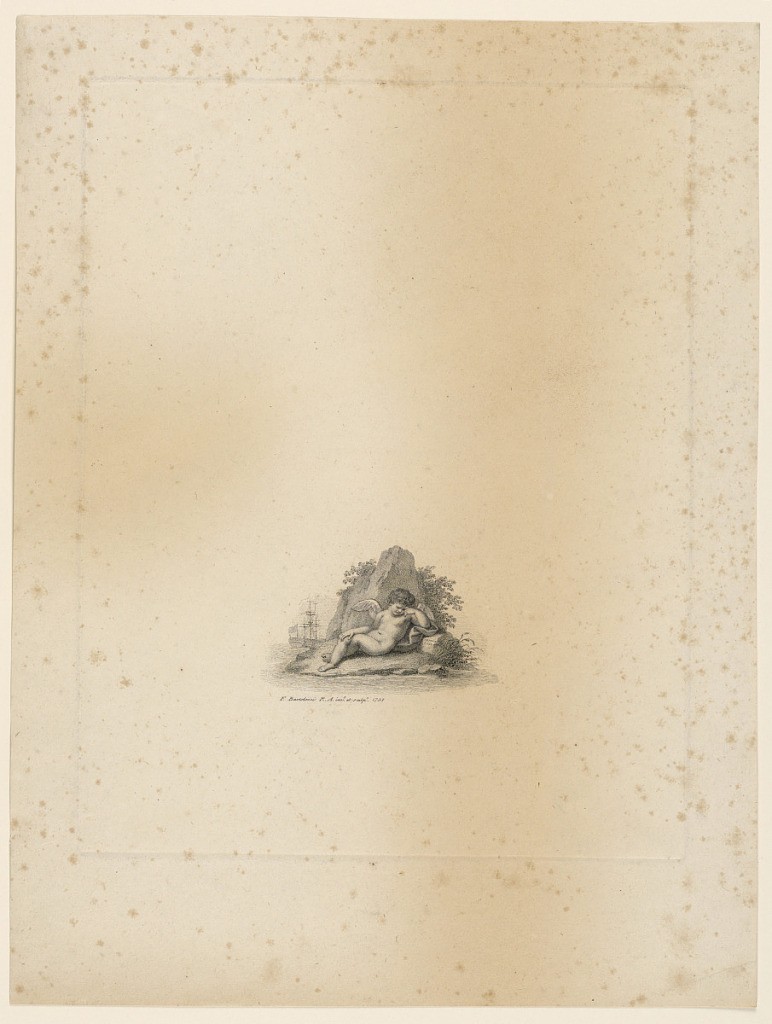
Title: Vignette for "The Gardens" of the Abbé de Lille
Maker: Francesco Bartolozzi, Italian, active England, 1727–1815
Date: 1798
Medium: Etching with line engraving on paper
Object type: Print
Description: A putto mourning by a stone on which is inscibed "CAPTAIN / COOK"